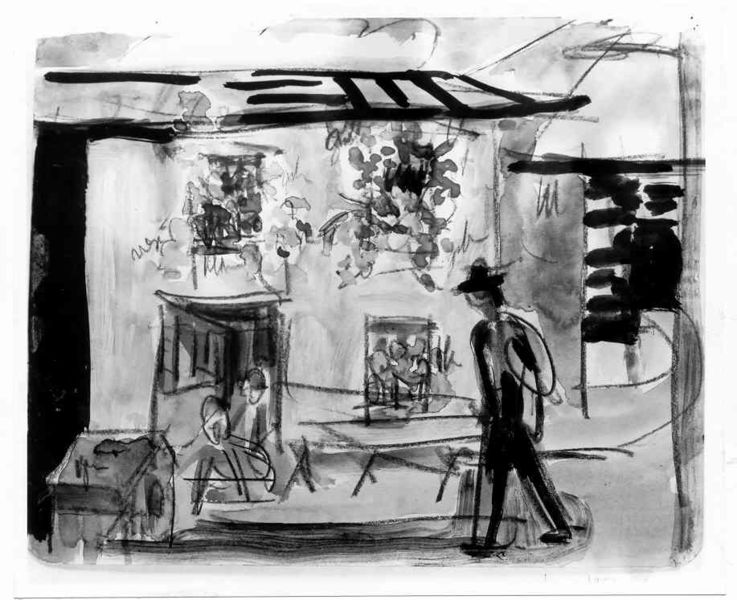
Titel: Ein Häuschen mit Blumenfenstern
Künstler: Ernst Ludwig Kirchner
Standort: Karlsruhe
Institution: Staatliche Kunsthalle Karlsruhe
Schlagwörter: hat, people, white, window, black, grey, modern, table, windows, woman, flowers, picture, flower, man, building, house, street, boy, plants, drawing, black and white, dog, line, sketch, walking, desk, pen, door, abstract, person, fireplace, ink, walk, watercolor, art, geometric, pencil, circle, lines, home, cane, coal, charcoal, gesture, awning, walkway, paintbrush, neighborhood, ma, blot, outdoor scene, ink wash, coarse, con, \windows, l provinciale